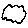
Label: cloud